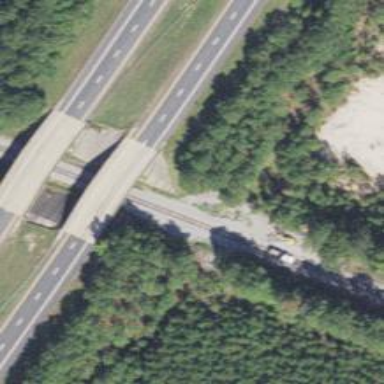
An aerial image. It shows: Beam structure bridge on trunk highway.